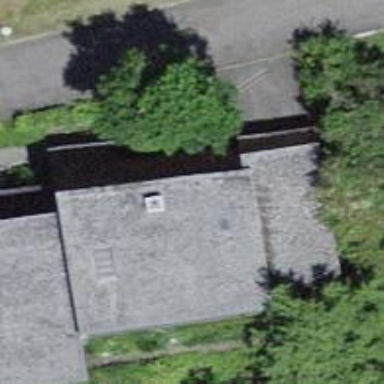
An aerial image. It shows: Residential building.